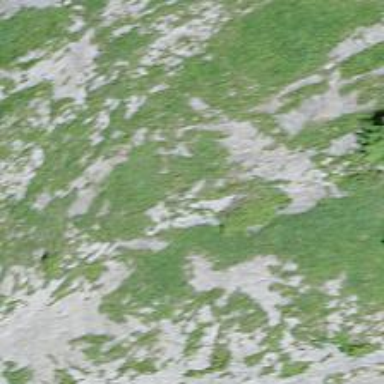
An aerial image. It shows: Natural cliff.